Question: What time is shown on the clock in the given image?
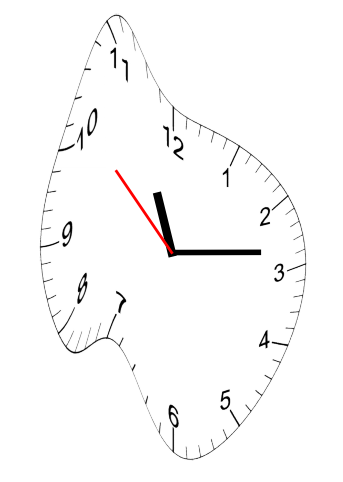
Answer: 11:13:52